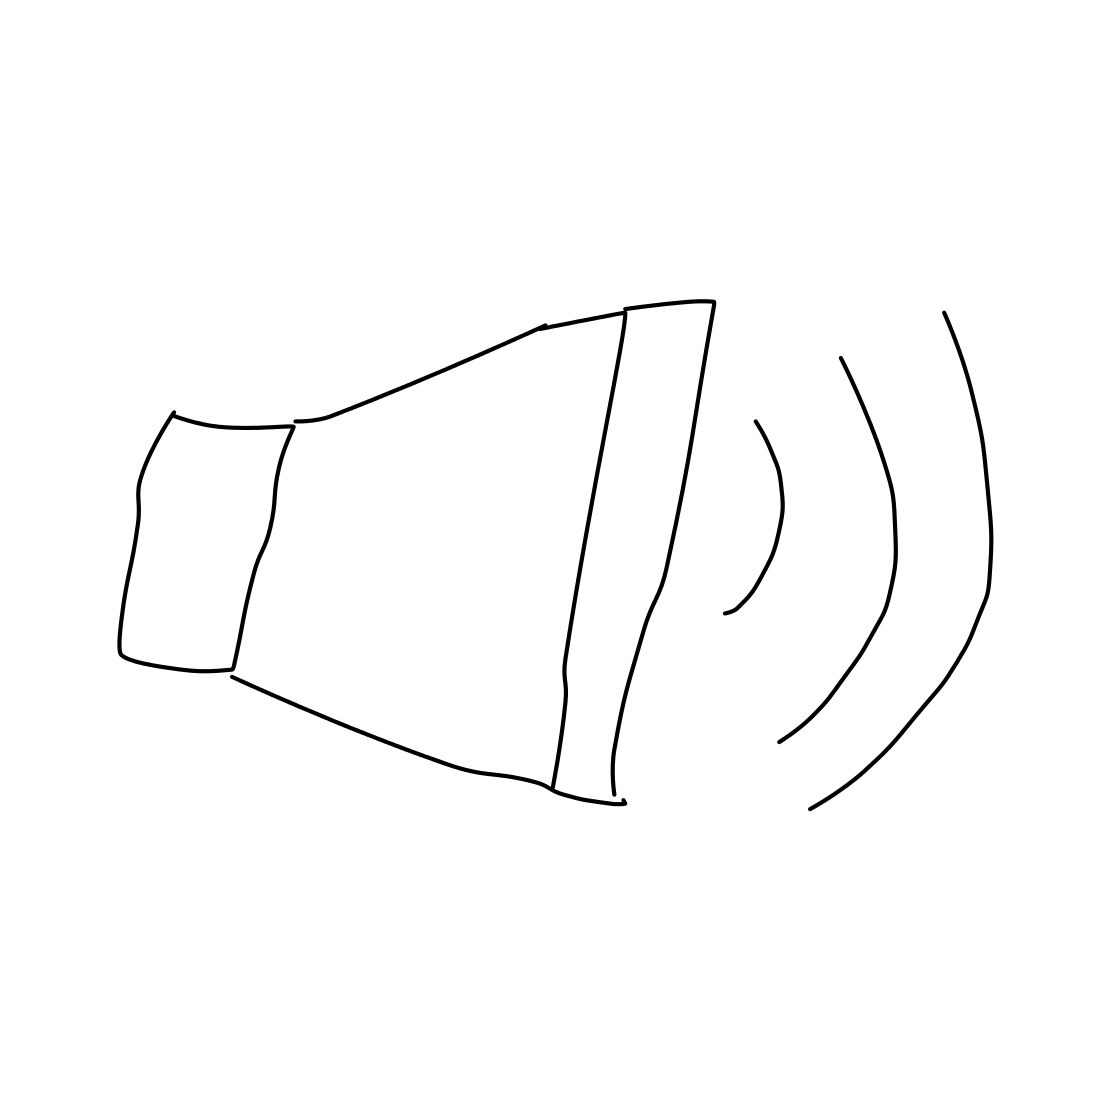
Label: loudspeaker